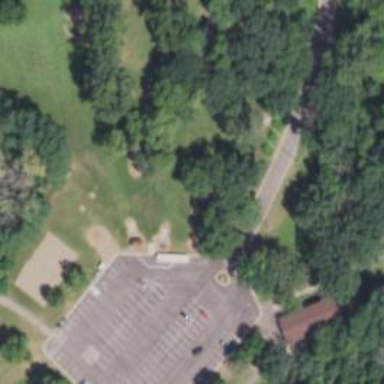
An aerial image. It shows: Disc golf tee area.